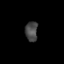
Tissue: prostate
Cell type: T cells
Senescence score: 0.2983
Nuclear area (px): 243
Mean DAPI intensity: 71.107